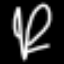
Label: squiggle